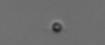
Label: nanoplankton_mix